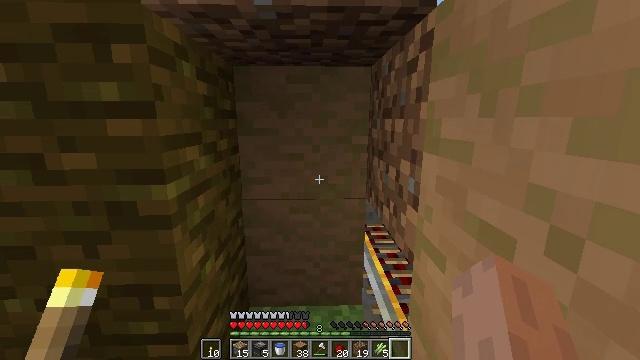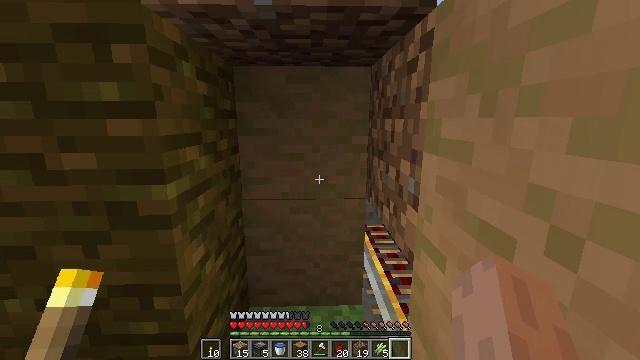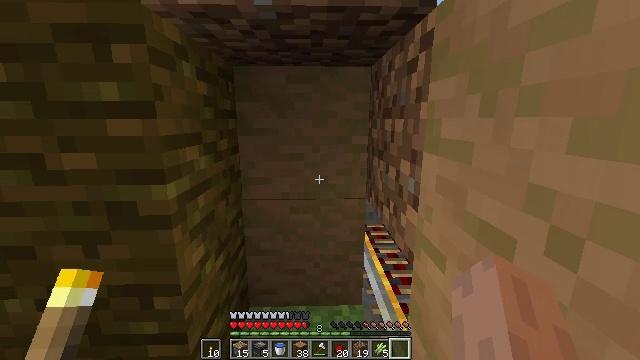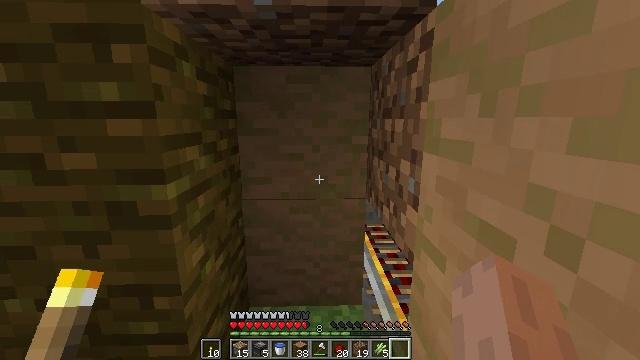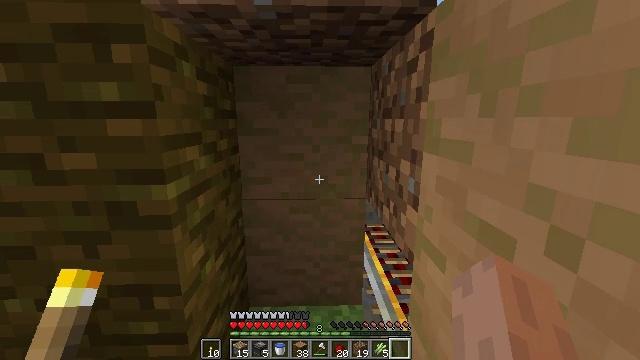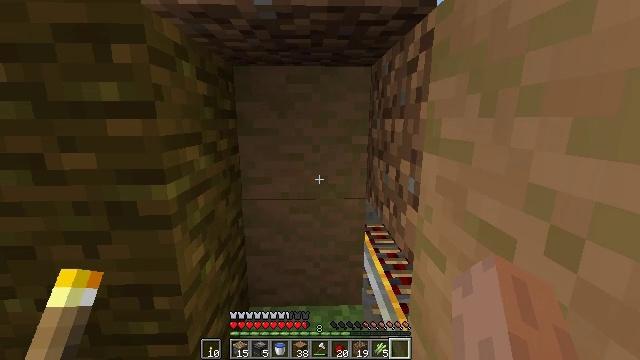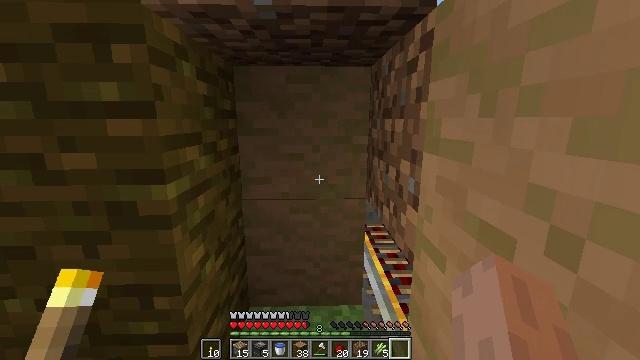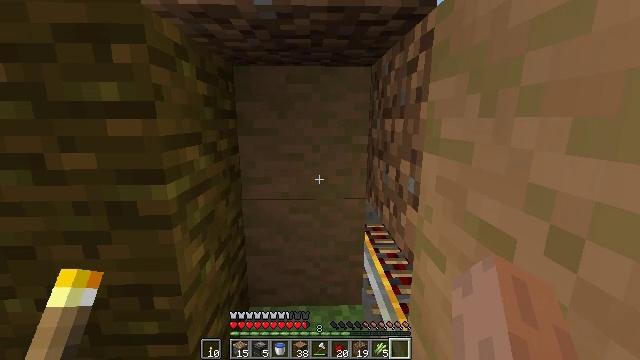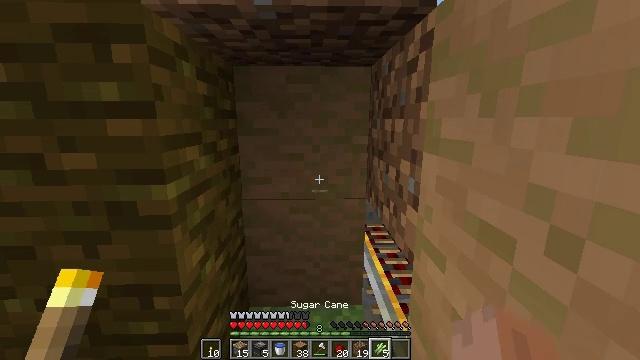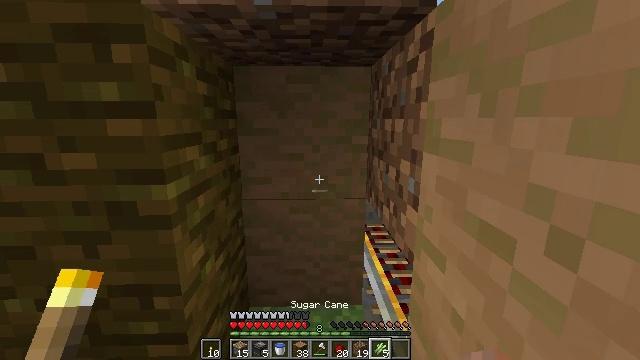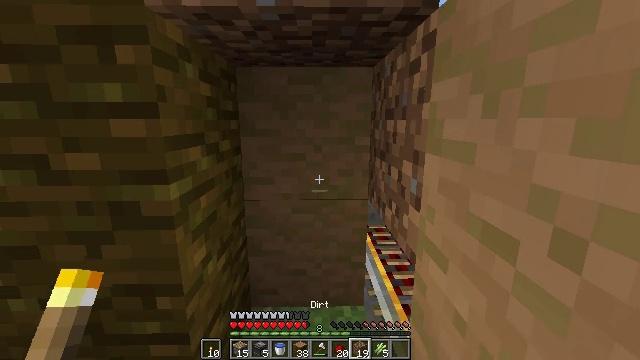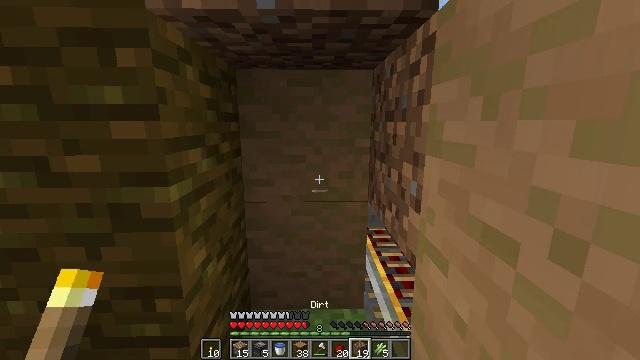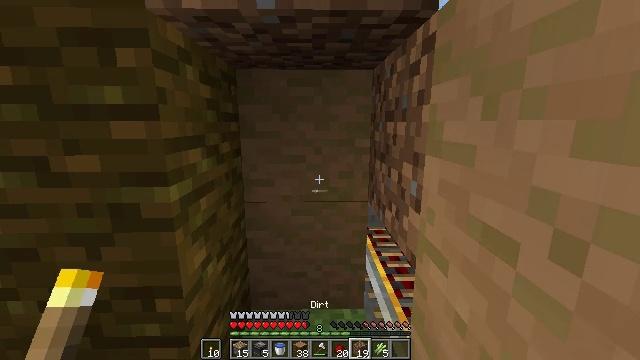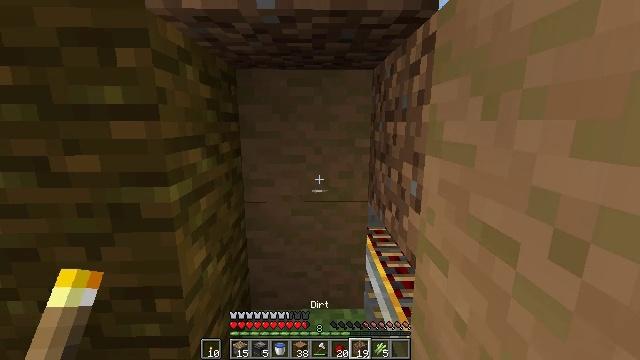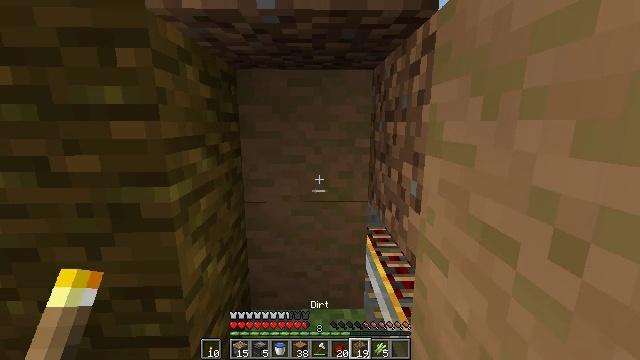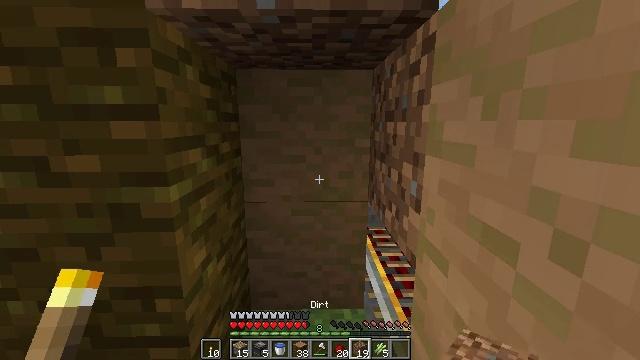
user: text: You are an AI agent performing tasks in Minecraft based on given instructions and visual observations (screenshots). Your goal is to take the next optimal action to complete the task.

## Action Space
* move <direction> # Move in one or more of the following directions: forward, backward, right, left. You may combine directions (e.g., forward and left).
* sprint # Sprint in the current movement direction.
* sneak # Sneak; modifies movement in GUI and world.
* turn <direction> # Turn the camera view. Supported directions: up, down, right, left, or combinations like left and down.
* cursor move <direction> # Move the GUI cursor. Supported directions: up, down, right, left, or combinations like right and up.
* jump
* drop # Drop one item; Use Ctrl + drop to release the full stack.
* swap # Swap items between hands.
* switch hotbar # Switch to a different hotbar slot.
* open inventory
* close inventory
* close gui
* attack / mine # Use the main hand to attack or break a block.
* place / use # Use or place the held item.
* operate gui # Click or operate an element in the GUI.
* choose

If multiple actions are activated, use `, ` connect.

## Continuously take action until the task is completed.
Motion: motion action
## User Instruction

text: Gather stripped jungle log by holding the left button.
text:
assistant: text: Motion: no_op
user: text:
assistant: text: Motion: no_op
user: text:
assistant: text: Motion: no_op
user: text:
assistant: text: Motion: no_op
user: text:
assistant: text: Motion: no_op
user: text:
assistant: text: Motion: no_op
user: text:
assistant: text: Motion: no_op
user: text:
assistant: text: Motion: no_op
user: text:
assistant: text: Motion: no_op
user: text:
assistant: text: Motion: no_op
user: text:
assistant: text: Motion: no_op
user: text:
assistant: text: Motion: no_op
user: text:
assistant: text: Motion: no_op
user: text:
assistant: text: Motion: no_op
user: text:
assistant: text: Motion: no_op
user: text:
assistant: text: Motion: no_op
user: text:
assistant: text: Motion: no_op
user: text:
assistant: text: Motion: no_op
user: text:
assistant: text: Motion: no_op
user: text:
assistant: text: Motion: no_op
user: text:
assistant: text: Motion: no_op
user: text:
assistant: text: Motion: no_op
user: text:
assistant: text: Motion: no_op
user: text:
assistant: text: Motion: no_op
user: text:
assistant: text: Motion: no_op
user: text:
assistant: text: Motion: no_op
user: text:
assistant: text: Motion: no_op
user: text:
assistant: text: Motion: no_op
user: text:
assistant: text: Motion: no_op
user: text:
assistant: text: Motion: no_op